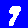
Digit: 9